Interaction volume radius: 10 \u00c5
Interaction volume height: 45 \u00c5
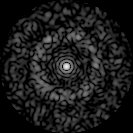
Disorder parameter: 0.8342